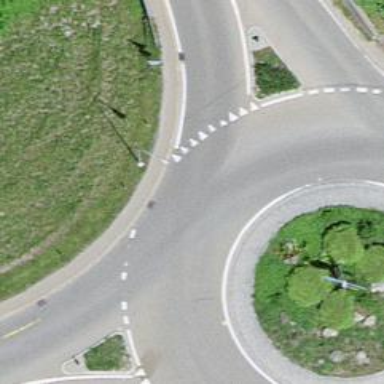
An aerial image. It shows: Secondary road made of asphalt leading to roundabout.